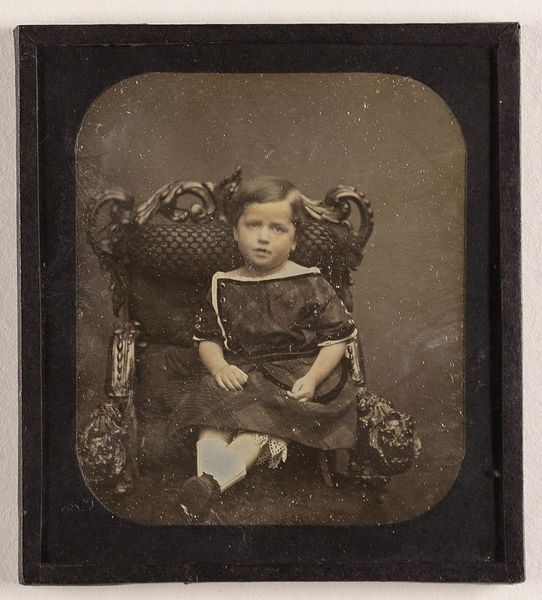
Titel: Unbekanntes Kind
Standort: Hamburg
Institution: Museum für Kunst und Gewerbe Hamburg
Schlagwörter: portrait, figur, sessel, kind, foto, fotografie, photographie, lehnstuhl, photo, lichtbild, daguerreotypie, bildwerke, angewandte und bildende kunst, hessische systematik, porträt, porträtfotografie, porträtphotographie